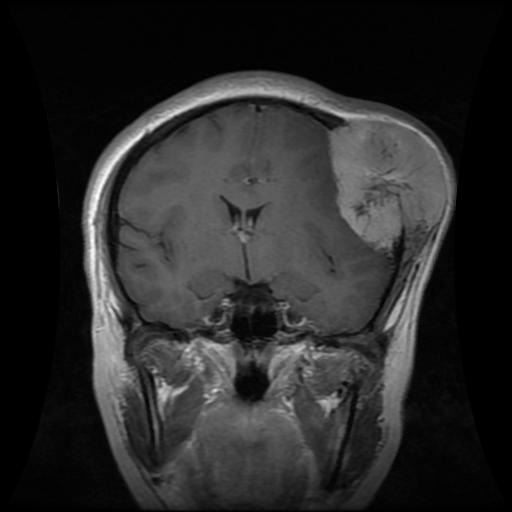
Label: meningioma